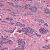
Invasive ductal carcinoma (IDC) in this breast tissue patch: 1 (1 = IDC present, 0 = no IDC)